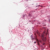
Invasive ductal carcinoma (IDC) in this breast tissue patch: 0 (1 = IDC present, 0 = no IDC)